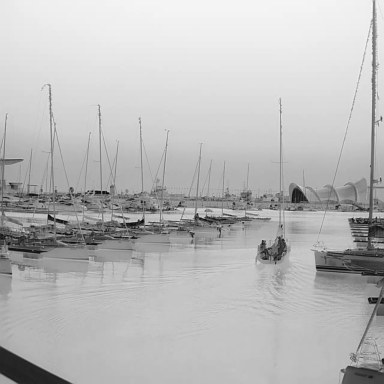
There are 12 sailboats in the infrared image.